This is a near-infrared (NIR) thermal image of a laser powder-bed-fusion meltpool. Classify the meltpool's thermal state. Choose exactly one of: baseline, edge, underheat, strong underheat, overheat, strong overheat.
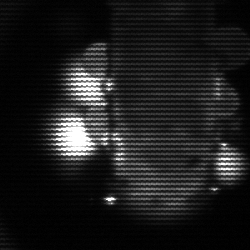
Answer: strong underheat